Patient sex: F
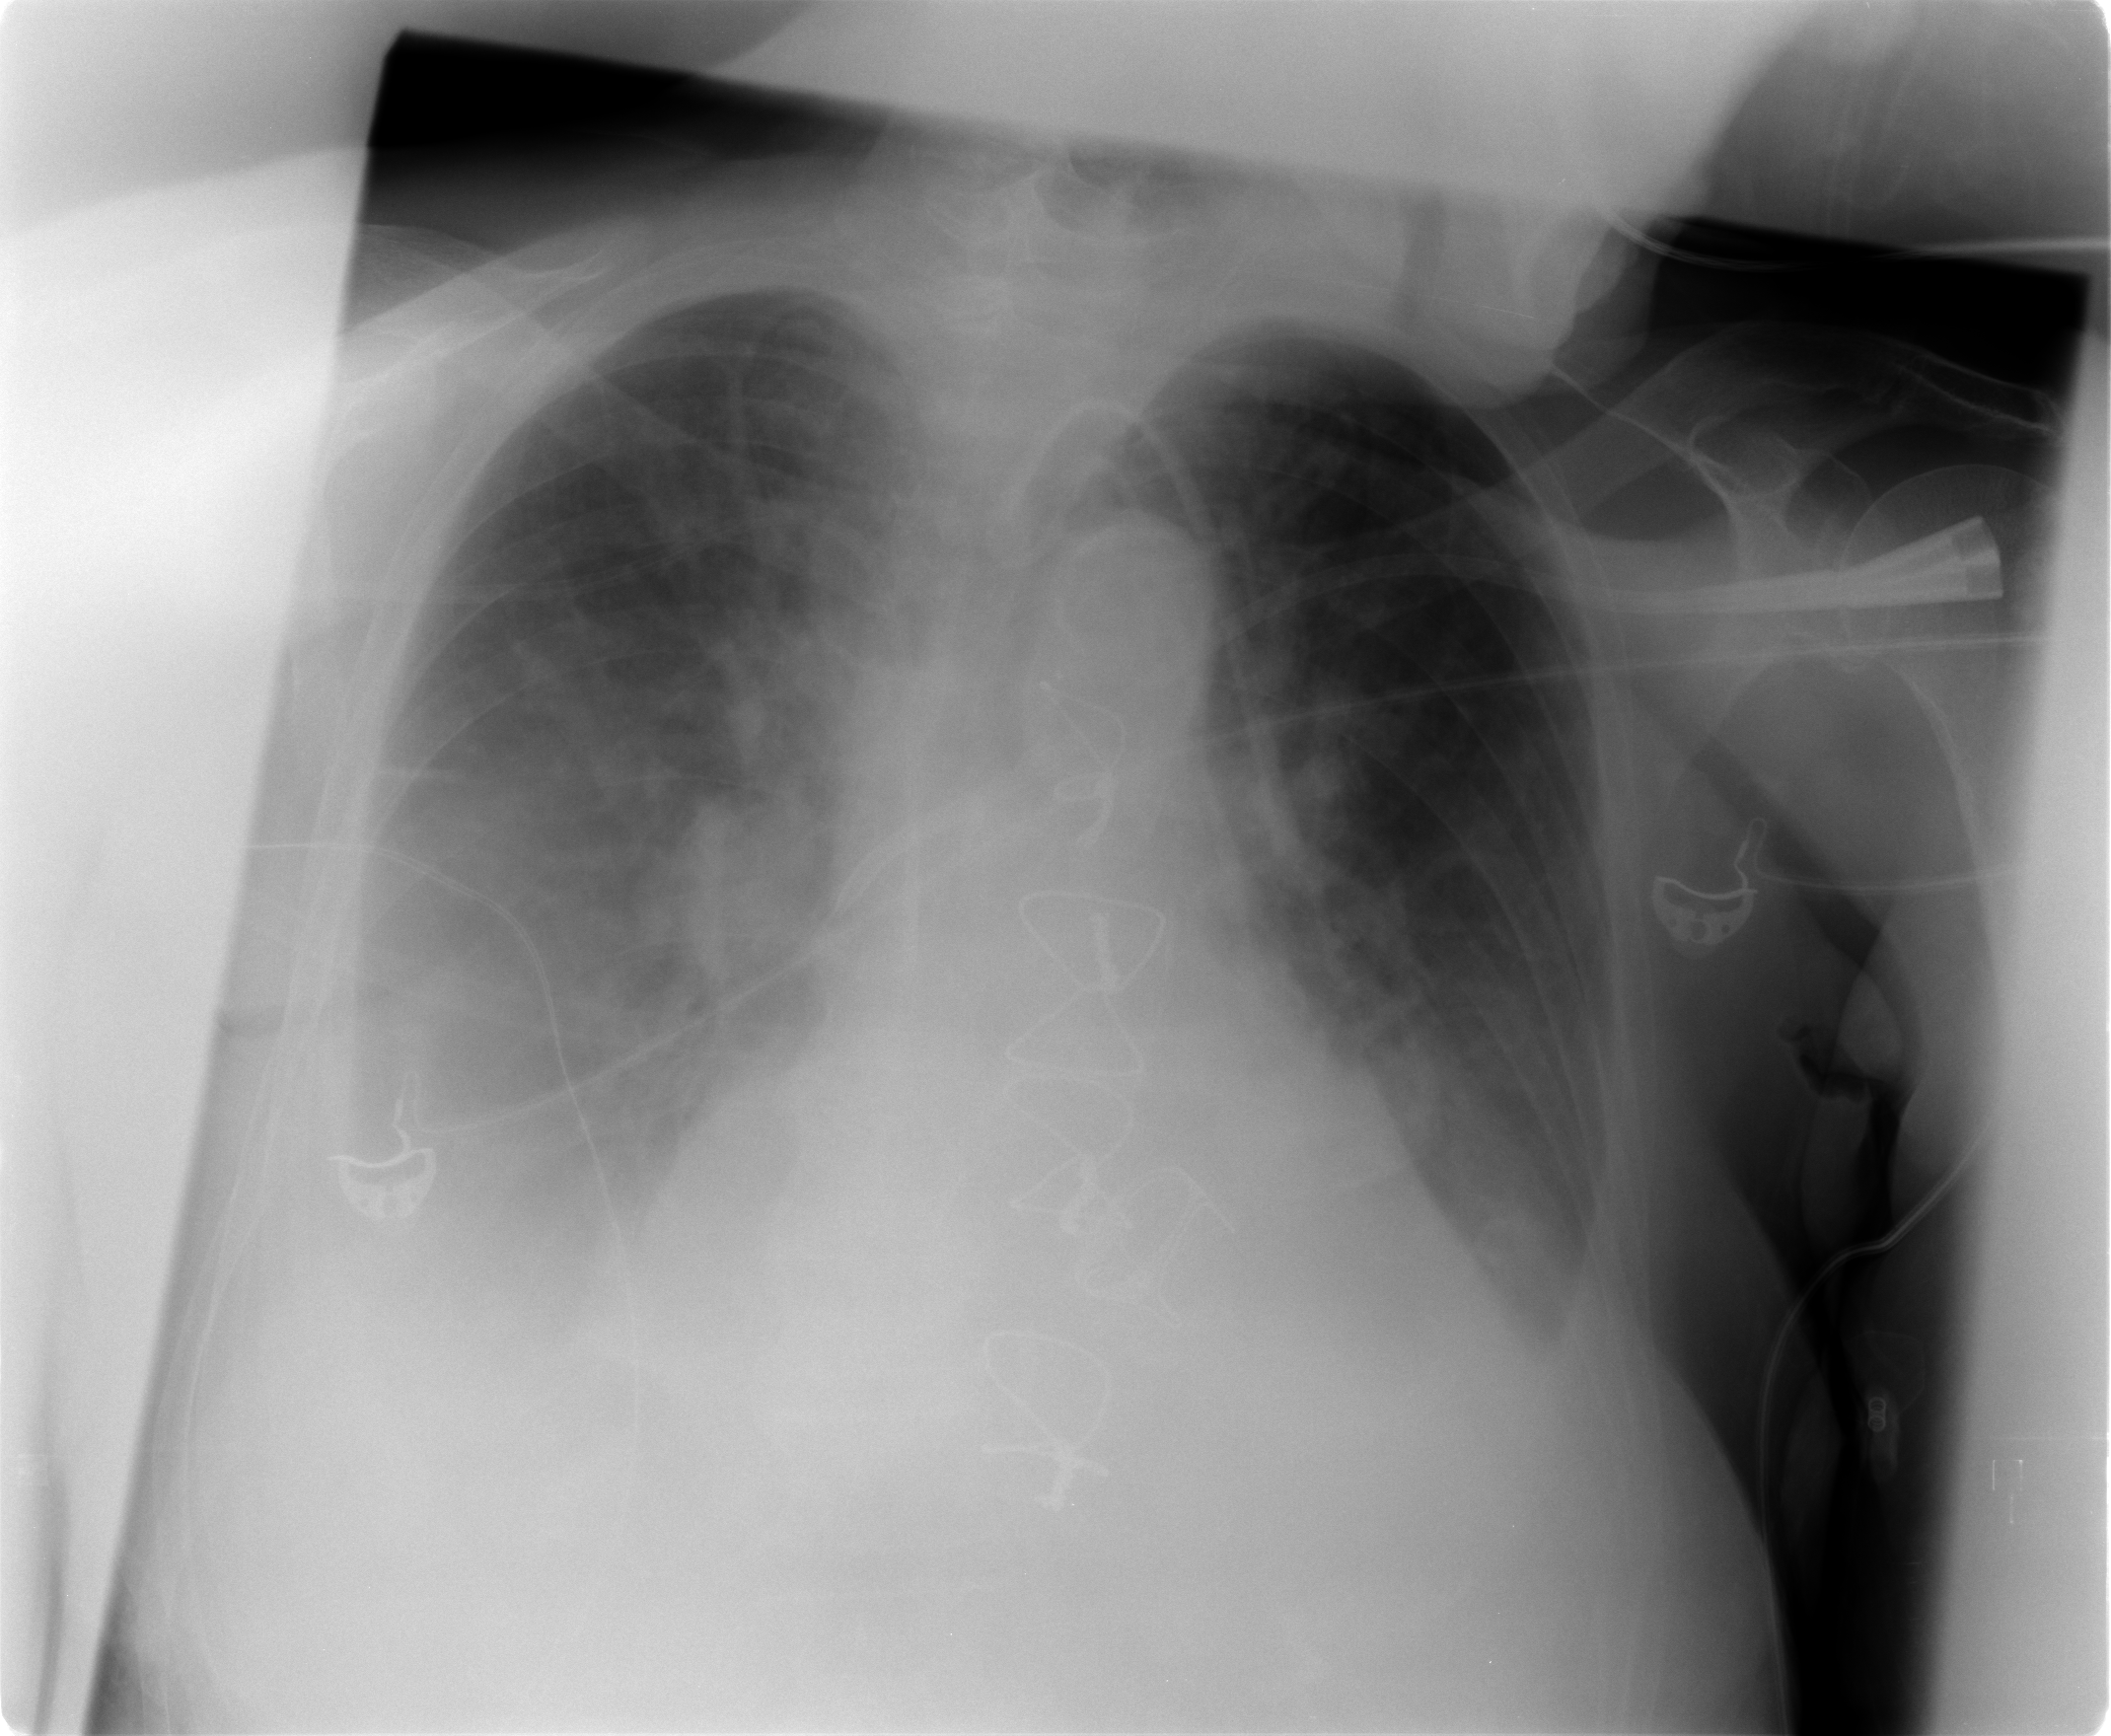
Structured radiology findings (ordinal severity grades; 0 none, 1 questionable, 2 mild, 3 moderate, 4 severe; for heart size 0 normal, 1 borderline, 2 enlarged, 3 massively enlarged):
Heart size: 2
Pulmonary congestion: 3
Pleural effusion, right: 3
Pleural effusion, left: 2
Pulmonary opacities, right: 2
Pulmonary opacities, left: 2
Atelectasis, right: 2
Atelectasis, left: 2